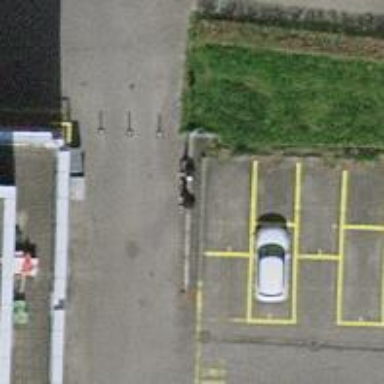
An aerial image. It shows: Bollard barrier.